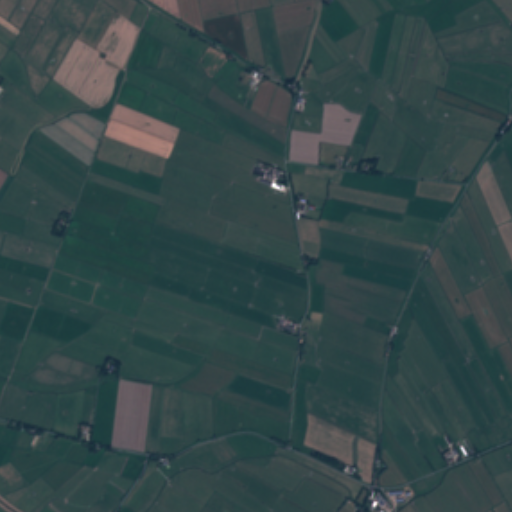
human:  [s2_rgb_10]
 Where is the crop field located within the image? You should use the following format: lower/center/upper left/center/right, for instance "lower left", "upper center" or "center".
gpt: The crop field is located in the lower left of the image.
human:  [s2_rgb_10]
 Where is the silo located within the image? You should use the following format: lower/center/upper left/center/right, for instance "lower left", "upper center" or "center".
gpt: The silo is located in the lower right of the image.
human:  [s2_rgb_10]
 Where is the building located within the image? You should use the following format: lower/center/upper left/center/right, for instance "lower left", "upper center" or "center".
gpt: There is no building in the image.